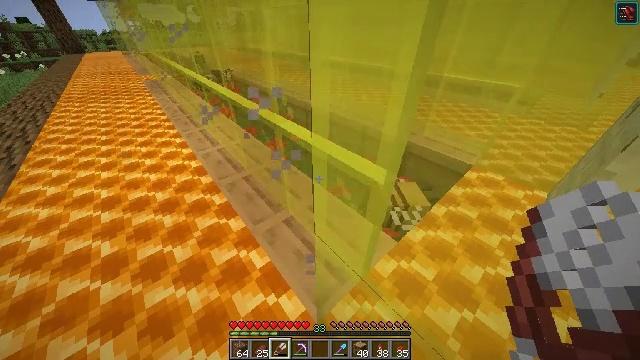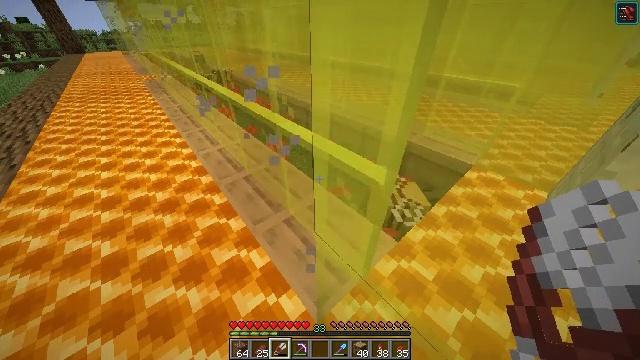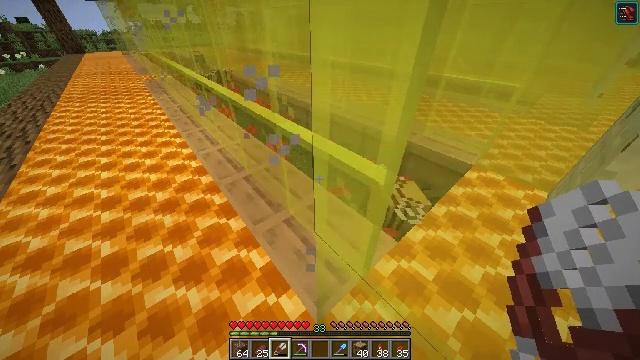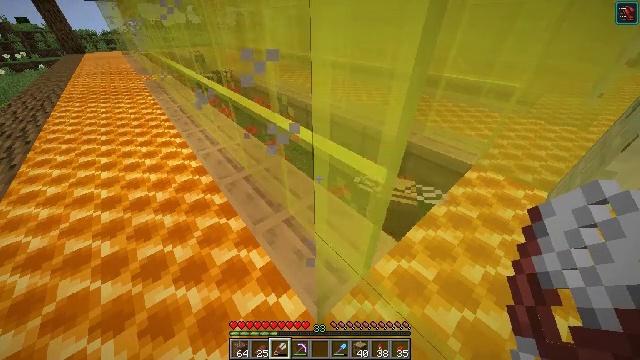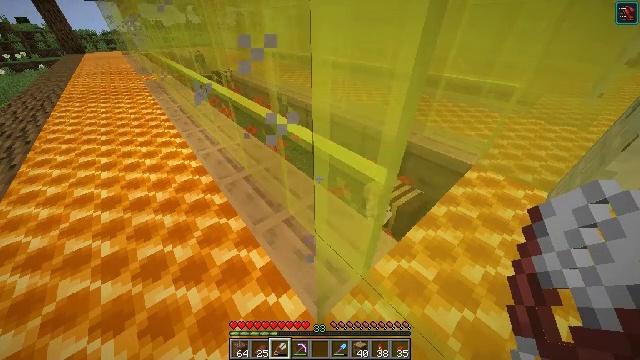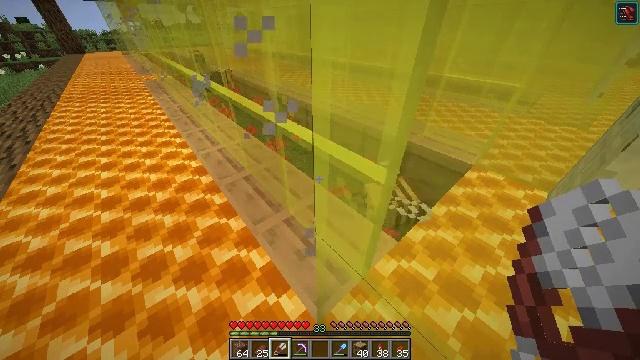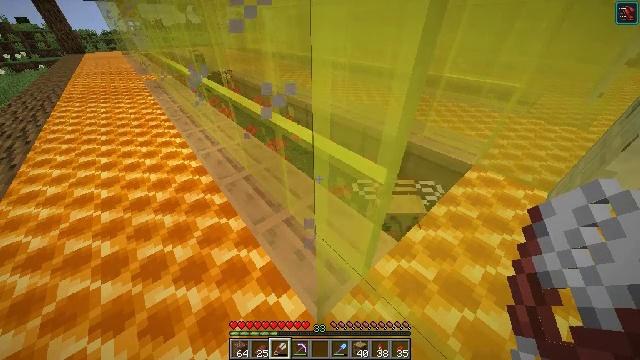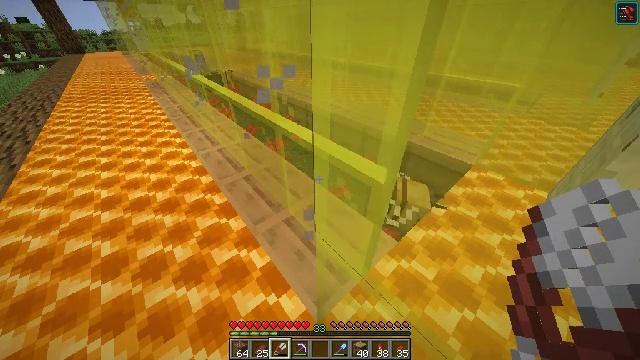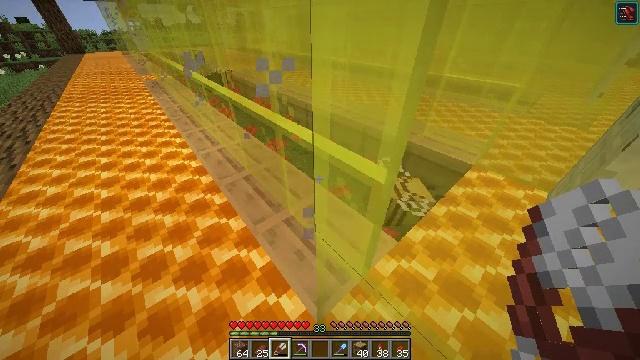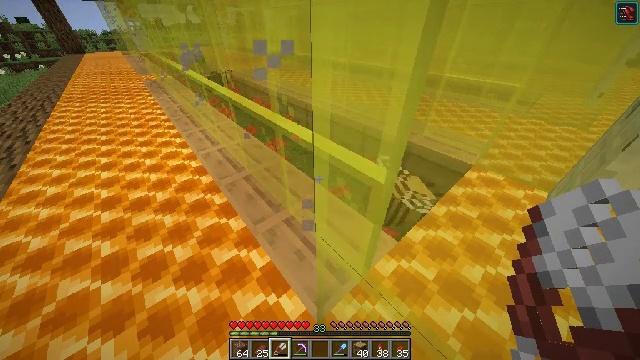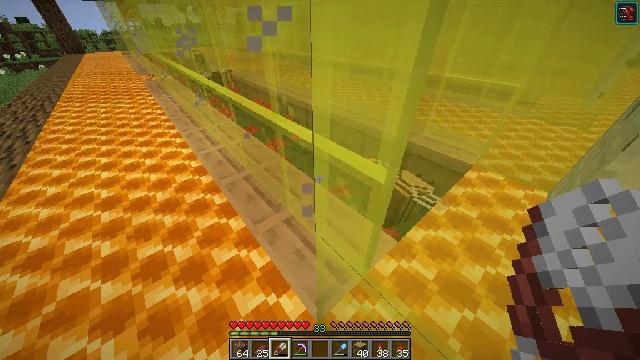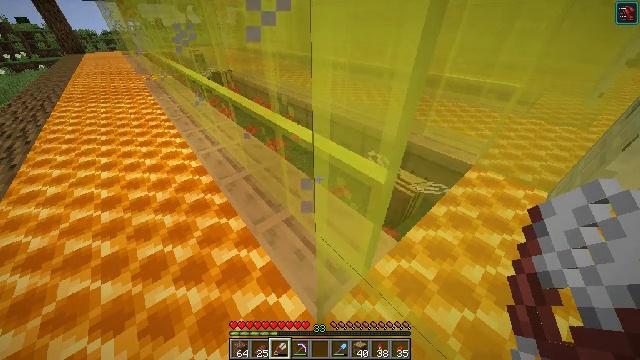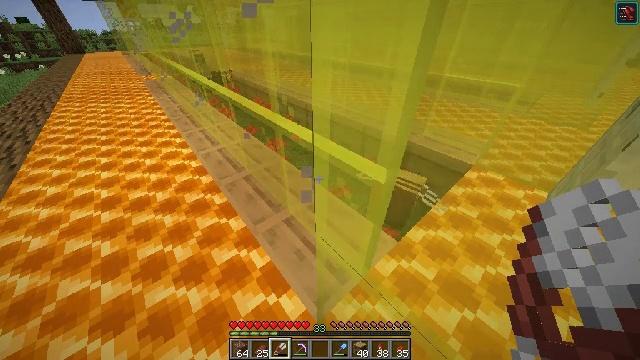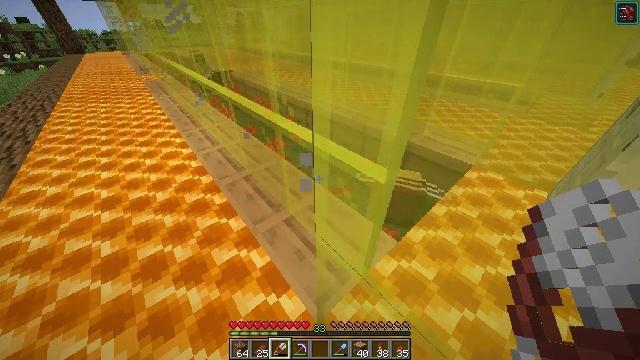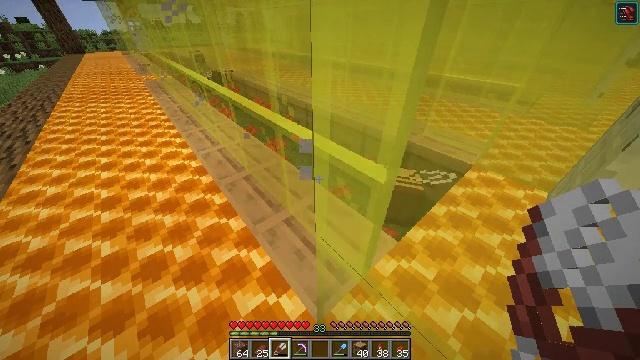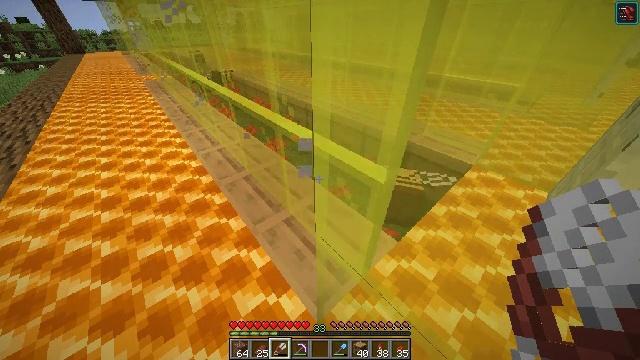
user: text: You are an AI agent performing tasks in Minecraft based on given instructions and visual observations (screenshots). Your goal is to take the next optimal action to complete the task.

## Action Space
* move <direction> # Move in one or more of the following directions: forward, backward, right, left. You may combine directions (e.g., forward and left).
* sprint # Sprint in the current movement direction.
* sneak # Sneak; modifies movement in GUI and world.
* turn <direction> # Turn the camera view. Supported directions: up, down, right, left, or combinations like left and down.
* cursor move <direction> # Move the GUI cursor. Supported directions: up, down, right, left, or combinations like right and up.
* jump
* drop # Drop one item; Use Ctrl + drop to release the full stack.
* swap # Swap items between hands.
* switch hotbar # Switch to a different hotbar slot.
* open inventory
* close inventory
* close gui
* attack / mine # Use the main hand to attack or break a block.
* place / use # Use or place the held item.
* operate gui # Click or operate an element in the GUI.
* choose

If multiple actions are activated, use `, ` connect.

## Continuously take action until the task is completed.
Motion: motion action
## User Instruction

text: Combine honeycombs to craft the honeycomb block.
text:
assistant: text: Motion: no_op
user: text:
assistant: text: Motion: no_op
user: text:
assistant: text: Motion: no_op
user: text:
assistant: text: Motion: no_op
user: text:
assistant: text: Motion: no_op
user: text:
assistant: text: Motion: no_op
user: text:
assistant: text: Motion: no_op
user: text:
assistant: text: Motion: no_op
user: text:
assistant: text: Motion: no_op
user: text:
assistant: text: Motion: no_op
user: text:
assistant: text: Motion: no_op
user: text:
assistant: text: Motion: no_op
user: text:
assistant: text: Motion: no_op
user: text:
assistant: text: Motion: no_op
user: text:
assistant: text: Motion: no_op
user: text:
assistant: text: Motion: no_op
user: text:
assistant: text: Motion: no_op
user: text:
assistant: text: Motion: no_op
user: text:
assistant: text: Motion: no_op
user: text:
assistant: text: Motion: no_op
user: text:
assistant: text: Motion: no_op
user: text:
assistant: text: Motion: no_op
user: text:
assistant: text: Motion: no_op
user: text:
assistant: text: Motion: no_op
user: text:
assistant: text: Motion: no_op
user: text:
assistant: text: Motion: no_op
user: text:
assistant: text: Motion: no_op
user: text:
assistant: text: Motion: no_op
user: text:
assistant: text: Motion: no_op
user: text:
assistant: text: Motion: no_op